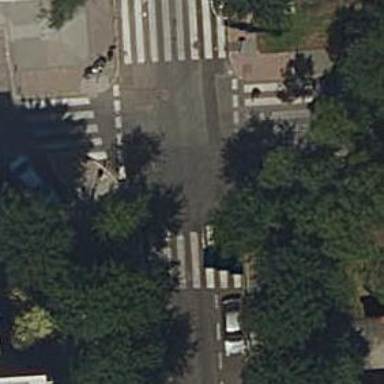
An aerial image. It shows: Pedestrian crossing with zebra markings on footway.